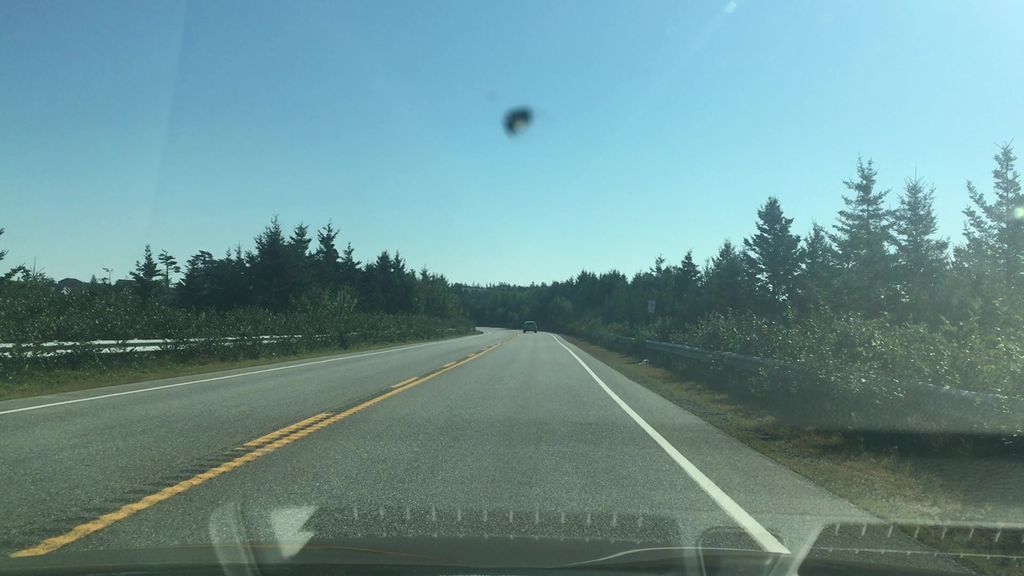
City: halifax